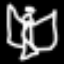
Label: angel